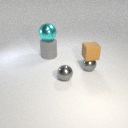
small gray metal sphere to the right of small gray metal sphere